Question: I'm working on a simple Xamarin app, that needs to connect to and validate login information against a Cosmos DB collection of users.
My app has had two requests, but the activity in Azure portal is showing many more. Also I only did an "insert" into the azure portal for a single document to test the connection and some basic functionality
What is going on here?
I created the database around 11:00 and this was captured 12:15:

Code that is establishing the connection:
'''
public void Start(string ConnectionString = @"mongodb://secrets"){
//ConnectionString = @"mongodb://192.168.0.111:27017"; // Local test mongodb
MongoClientSettings settings = MongoClientSettings.FromUrl(new MongoUrl(ConnectionString));
settings.SslSettings = new SslSettings() { EnabledSslProtocols = SslProtocols.Tls12 };
//var mongoClient = new MongoClient(settings);
CosmosClient = new MongoClient(settings);
CosmosDatabase = CosmosClient.GetDatabase("dbname");
CosmosUsersCollection = CosmosDatabase.GetCollection<BsonDocument>("users");
Ready = true;}
'''
Code for checking login:
'''
public async Task<string> LoginAsync(string name, string password){
if (!Ready) { Start(); }
var builder = Builders<BsonDocument>.Filter;
var filter = builder.Eq("nick", name) & builder.Eq("password", password);
string output;
try
{
var var1 = await CosmosUsersCollection.Find(filter).FirstAsync();
Console.WriteLine("LOGIN RESPONSE: " + var1);
output = var1.ToJson();
}
catch (Exception ex)
{
Console.WriteLine("LOGIN FAILED: " + ex.Message);
output = ex.Message;
throw;
}
return output;}
'''
And the data I'm reading from
'''
{
"_id" : ObjectId(""),
"nick" : "FRANK_1988",
"password" : "password",
"location" : {
"type" : "Point",
"coordinates" : [
58.2237183172273,
7.98107150169605
]
}
'''
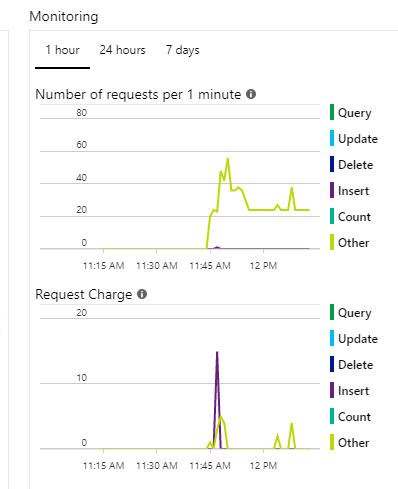
Answer: To understand the detail of those requests, you can use . Go to the Azure Portal and look for the Monitor service:
<URL>
Go to :
<URL>
Then find your resource by Subscription, Resource Group and name and select the metric:
<URL>
Finally, Apply a splitting over the Command Name:
<URL>
Now you should be able to see the detail on each command and which commands are generating those requests. Keep in mind that not always Commands = RU consumption, there are some commands that do not yield consumed RUs (you can see the consumed RUs of a command with <URL>.